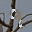
Label: 9